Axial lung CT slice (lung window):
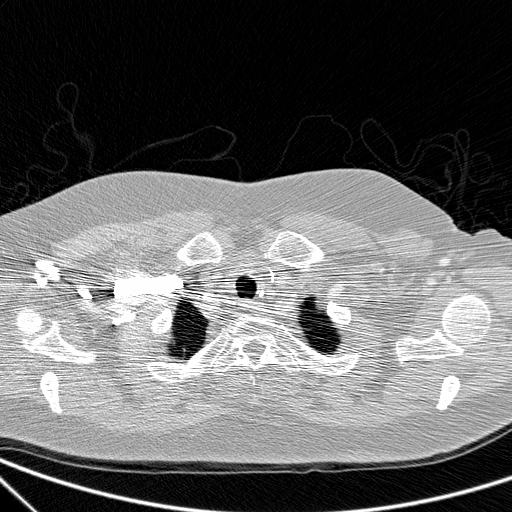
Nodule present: no